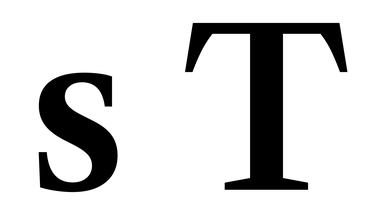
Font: LibreCaslonText_SemiBold